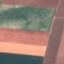
Land use / land cover class: AnnualCrop